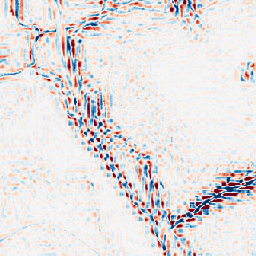
Category: wavelet
Decomposition family: wavelet_reverse_biorthogonal
Decomposition parameters: wavelet: rbio3.5
level: 3
Upsampling method: nearest
Upsampling parameters: scale: 8
Upsampling scale: 8